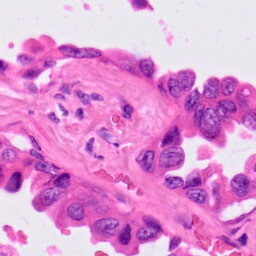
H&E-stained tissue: Lung